高二 · 解析几何
9. 利用 “五点法” 作出函数 $y=1-\sin x(0 \leqslant x \leqslant 2 \pi)$ 的简图.
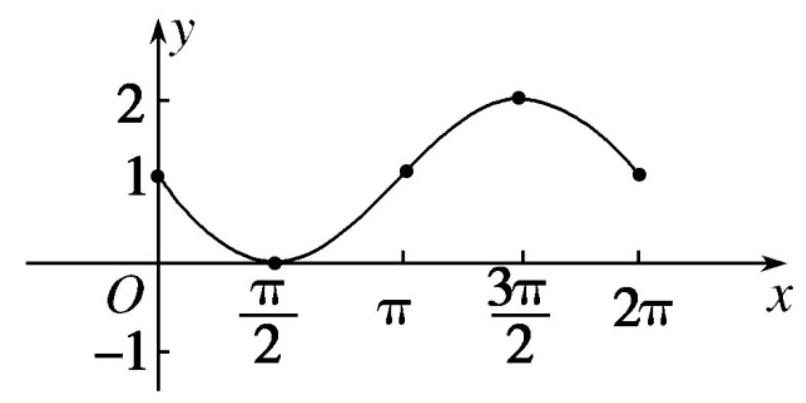
答案:
解析: (1)取值列表:

(2)

| $x$ | 0 | $\frac{\pi}{2}$ | $\pi$ | $\frac{3 \pi}{2}$ | $2 \pi$ |
| :--- | :--- | :--- | :--- | :--- | :--- |
| $\sin x$ | 0 | 1 | 0 | -1 | 0 |
| $1-\sin x$ | 1 | 0 | 1 | 2 | 1 |